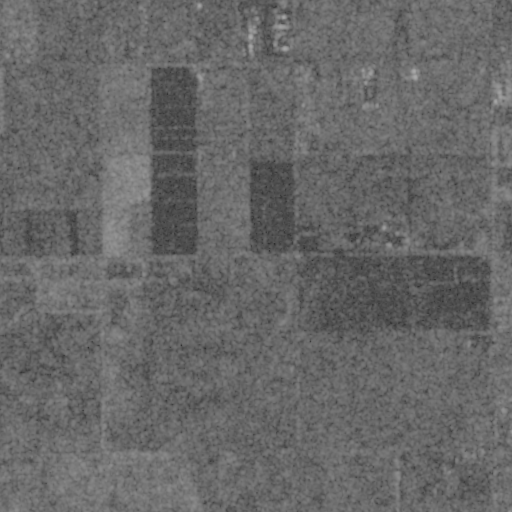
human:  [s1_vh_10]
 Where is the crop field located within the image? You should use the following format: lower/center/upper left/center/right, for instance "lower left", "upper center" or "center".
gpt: The crop field is located in the upper left of the image.
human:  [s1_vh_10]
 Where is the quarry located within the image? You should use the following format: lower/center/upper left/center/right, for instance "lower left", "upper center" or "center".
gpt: There is no quarry in the image.

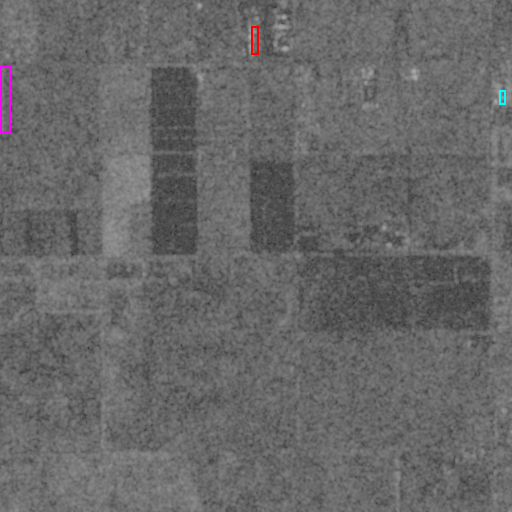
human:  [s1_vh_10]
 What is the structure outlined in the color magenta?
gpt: The structure outlined in magenta is a crop field.
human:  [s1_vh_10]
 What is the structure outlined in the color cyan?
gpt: The structure outlined in cyan is a building.
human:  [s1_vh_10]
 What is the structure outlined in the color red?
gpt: The structure outlined in red is a building.
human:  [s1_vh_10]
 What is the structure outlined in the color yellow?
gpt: There is no yellow outline.